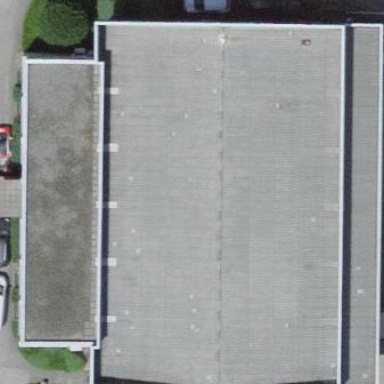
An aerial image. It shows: Industrial building.